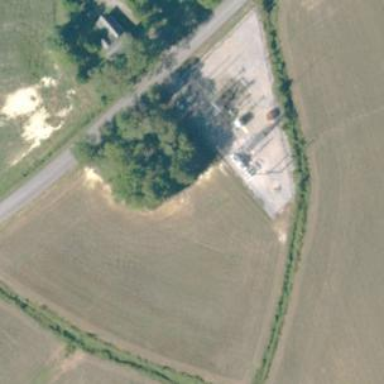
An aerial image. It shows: Distribution level power substation surrounded by fence.